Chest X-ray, AP view. Patient: 34 years old, sex F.
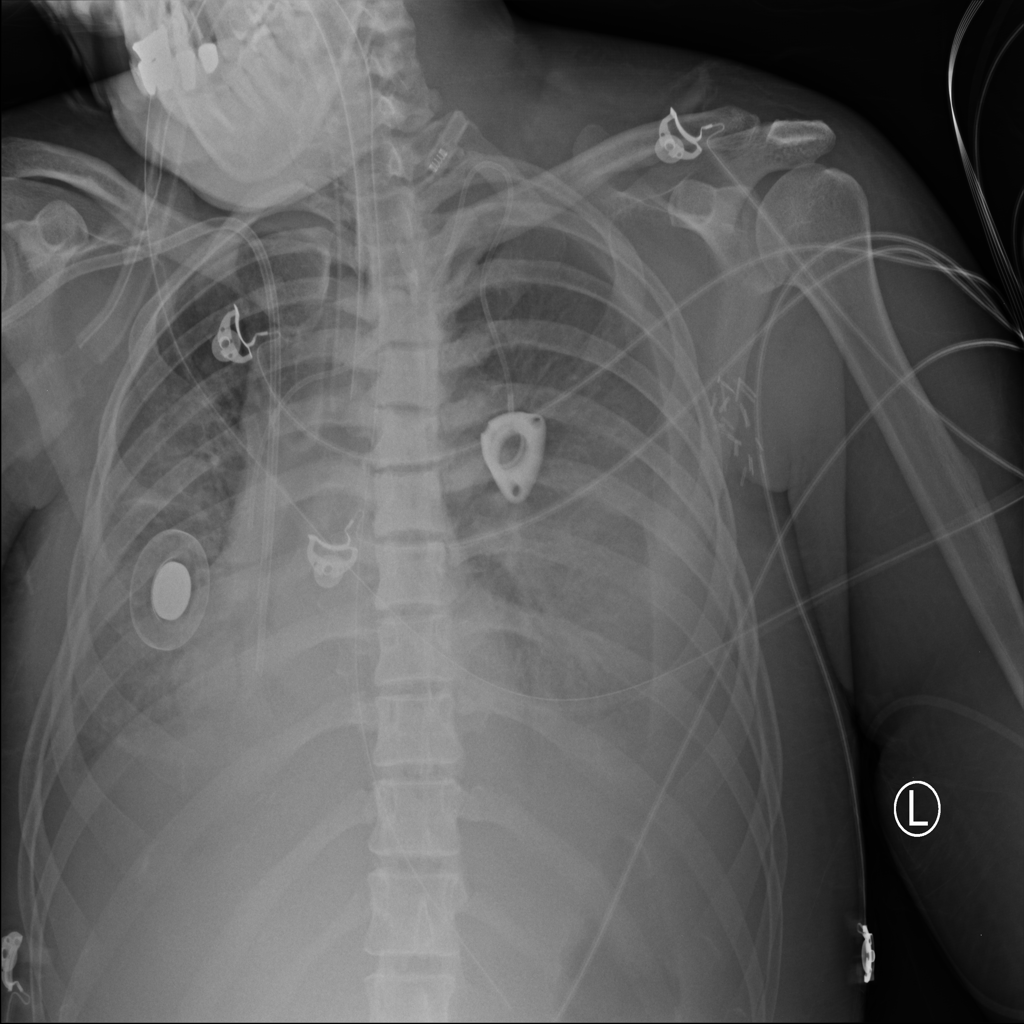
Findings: Effusion